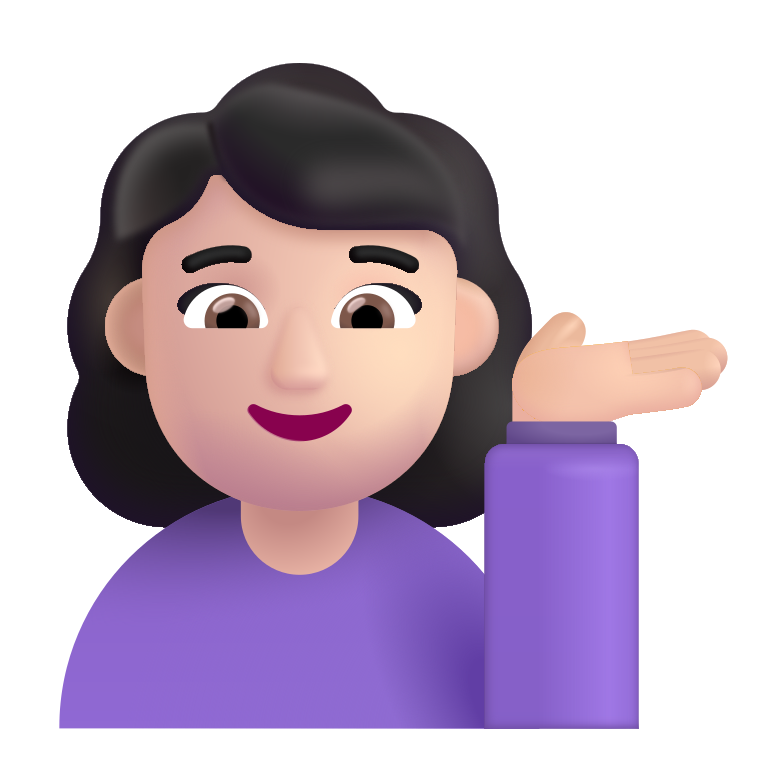
woman tipping hand color light